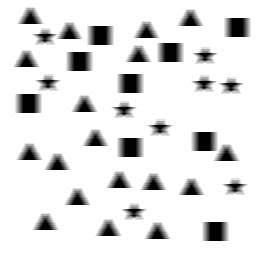
Squares: 9
Triangles: 18
Stars: 9
Total shapes: 36